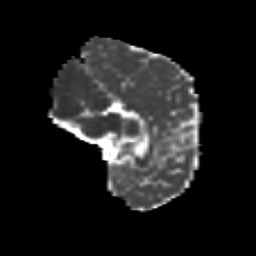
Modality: MD
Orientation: sagittal
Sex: female
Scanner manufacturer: siemens
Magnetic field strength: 3 T
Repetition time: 5 s
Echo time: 0.071 s